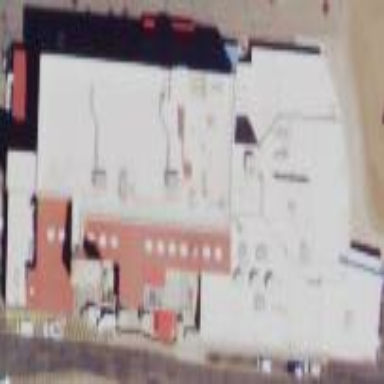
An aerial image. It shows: Building designated as casino.